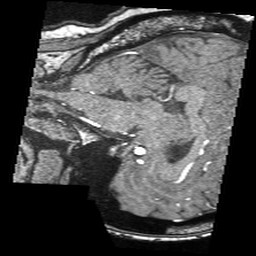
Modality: angio
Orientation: sagittal
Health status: ill
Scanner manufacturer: siemens
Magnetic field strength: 1.5 T
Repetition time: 0.026 s
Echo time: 0.007 s